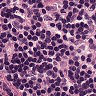
Metastatic tissue present: no